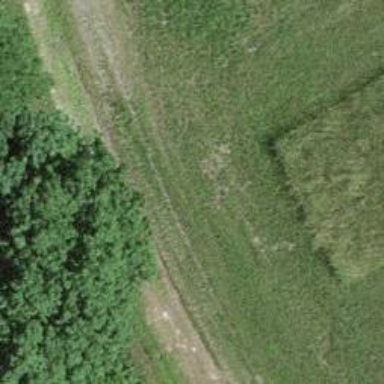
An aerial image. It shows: Agricultural track with grade5 tracktype suitable for agricultural vehicles.